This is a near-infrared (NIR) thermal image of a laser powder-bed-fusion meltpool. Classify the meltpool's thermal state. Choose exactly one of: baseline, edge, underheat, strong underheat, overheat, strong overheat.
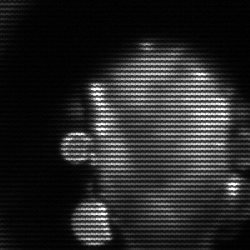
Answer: baseline